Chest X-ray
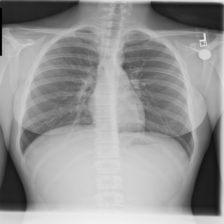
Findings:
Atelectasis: negative
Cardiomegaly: negative
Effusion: negative
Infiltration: positive
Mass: negative
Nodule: negative
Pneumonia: negative
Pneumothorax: negative
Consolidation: negative
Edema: negative
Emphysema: negative
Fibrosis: negative
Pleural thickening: negative
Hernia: negative